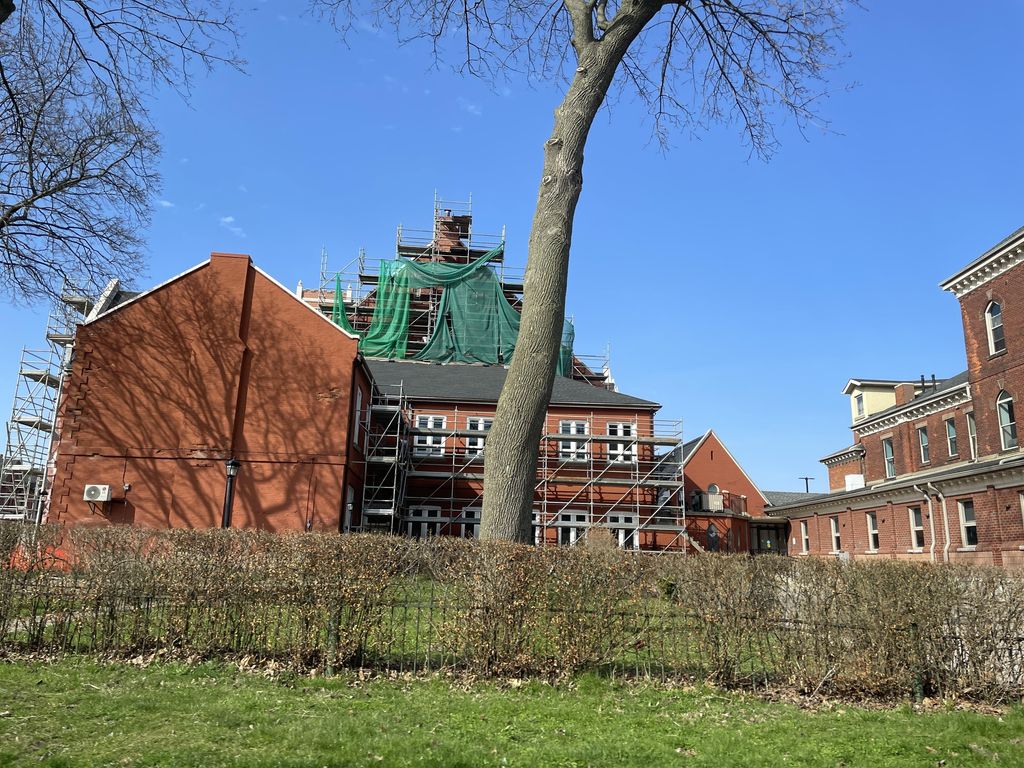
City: hamilton